Field crop: tomato
Growth stage: 1
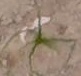
Species: cyperus